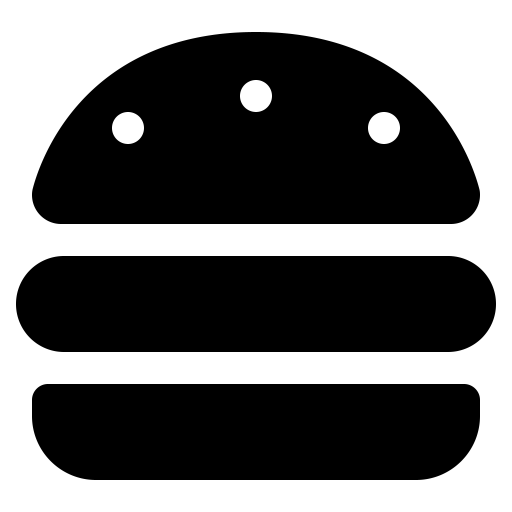
Tags: icon, FontAwesome, fa-icon, solid, burger